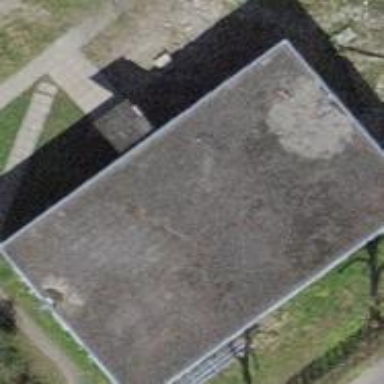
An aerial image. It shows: School building.